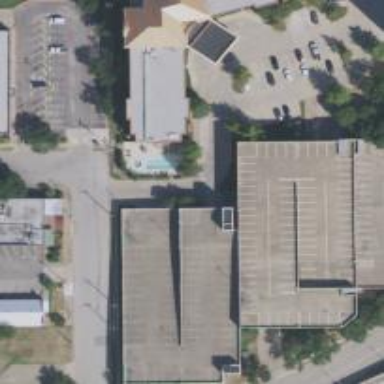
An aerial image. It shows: Multi-storey parking building.